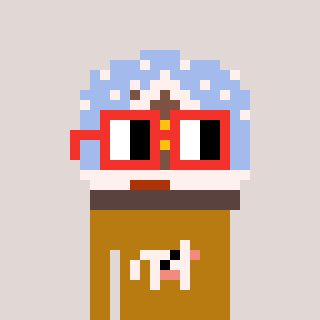
a pixel art character with square red glasses, a snow globe-shaped head and a gold-colored body on a warm background